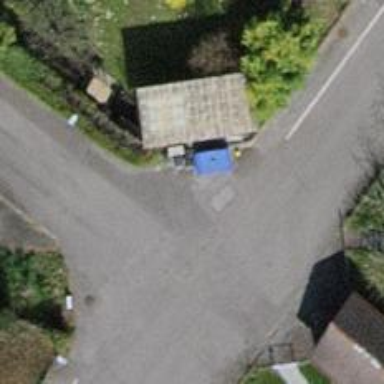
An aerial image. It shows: Recycling container for green waste at recycling facility.